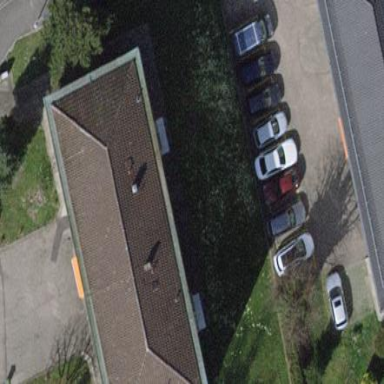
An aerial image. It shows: Hipped roof on apartment building.